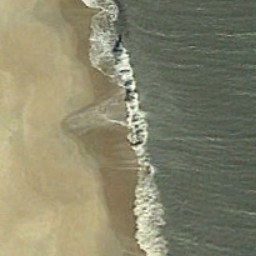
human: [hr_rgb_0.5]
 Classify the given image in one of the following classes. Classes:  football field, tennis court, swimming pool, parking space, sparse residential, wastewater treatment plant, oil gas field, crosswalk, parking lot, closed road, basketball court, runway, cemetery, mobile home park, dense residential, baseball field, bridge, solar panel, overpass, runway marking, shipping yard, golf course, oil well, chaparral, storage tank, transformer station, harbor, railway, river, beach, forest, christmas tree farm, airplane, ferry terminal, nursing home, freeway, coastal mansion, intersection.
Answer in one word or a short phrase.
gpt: beach